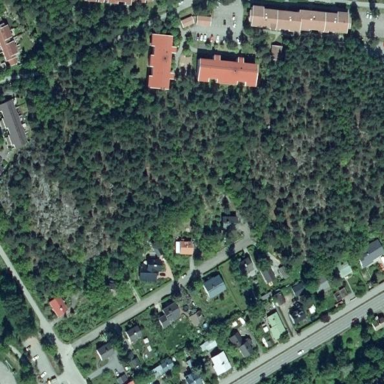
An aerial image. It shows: Evergreen woodland.